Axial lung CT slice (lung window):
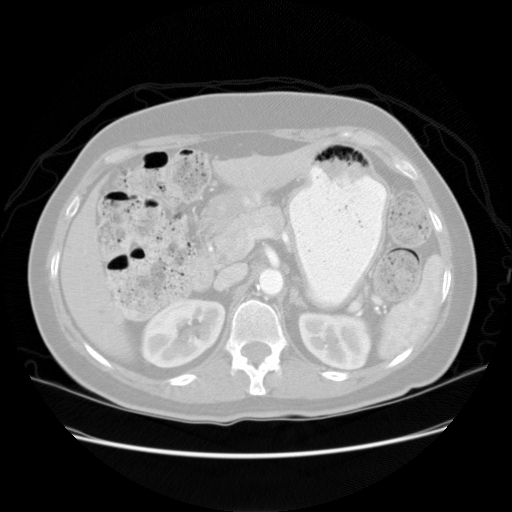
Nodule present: no